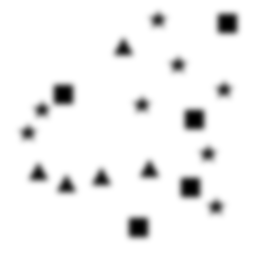
Squares: 5
Triangles: 5
Stars: 8
Total shapes: 18